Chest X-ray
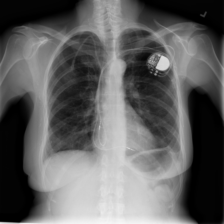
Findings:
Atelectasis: negative
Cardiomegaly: negative
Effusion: negative
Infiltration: negative
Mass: negative
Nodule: negative
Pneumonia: negative
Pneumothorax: negative
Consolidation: negative
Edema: negative
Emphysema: negative
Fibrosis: negative
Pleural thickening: negative
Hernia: negative